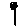
Label: flower